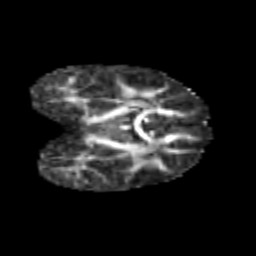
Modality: FA
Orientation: coronal
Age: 6
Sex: female
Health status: healthy